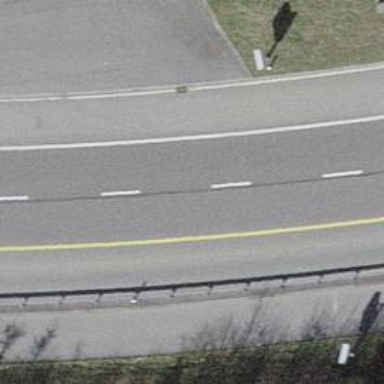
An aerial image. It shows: Primary road with asphalt surface.